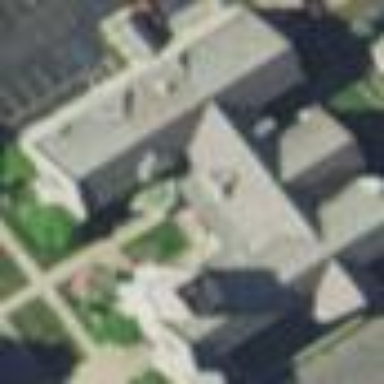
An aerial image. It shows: Church which is place of worship.